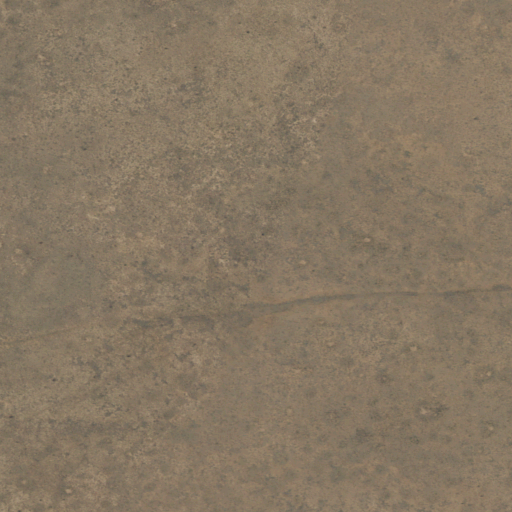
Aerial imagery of bench in New Mexico named La Majada Mesa containing only shrub